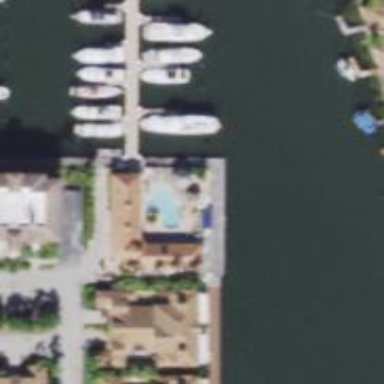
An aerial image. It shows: Marina on leisure land.